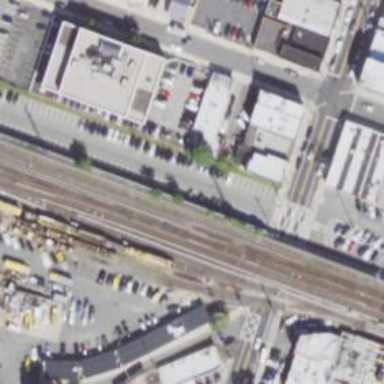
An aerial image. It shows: Electrified railway with rail tracks.